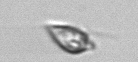
Label: Oxytoxum